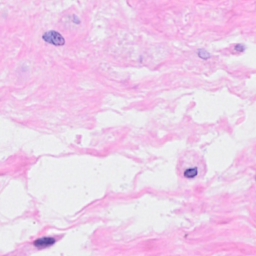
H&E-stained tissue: Breast